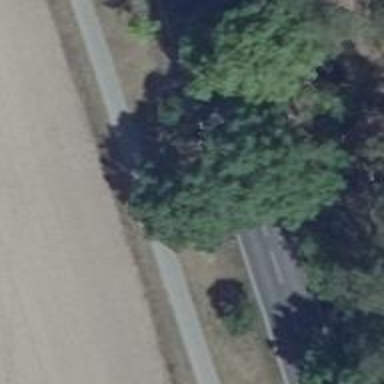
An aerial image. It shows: Deciduous broadleaved tree.